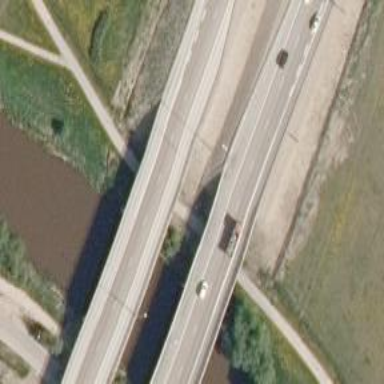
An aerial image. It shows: Asphalt cycleway.